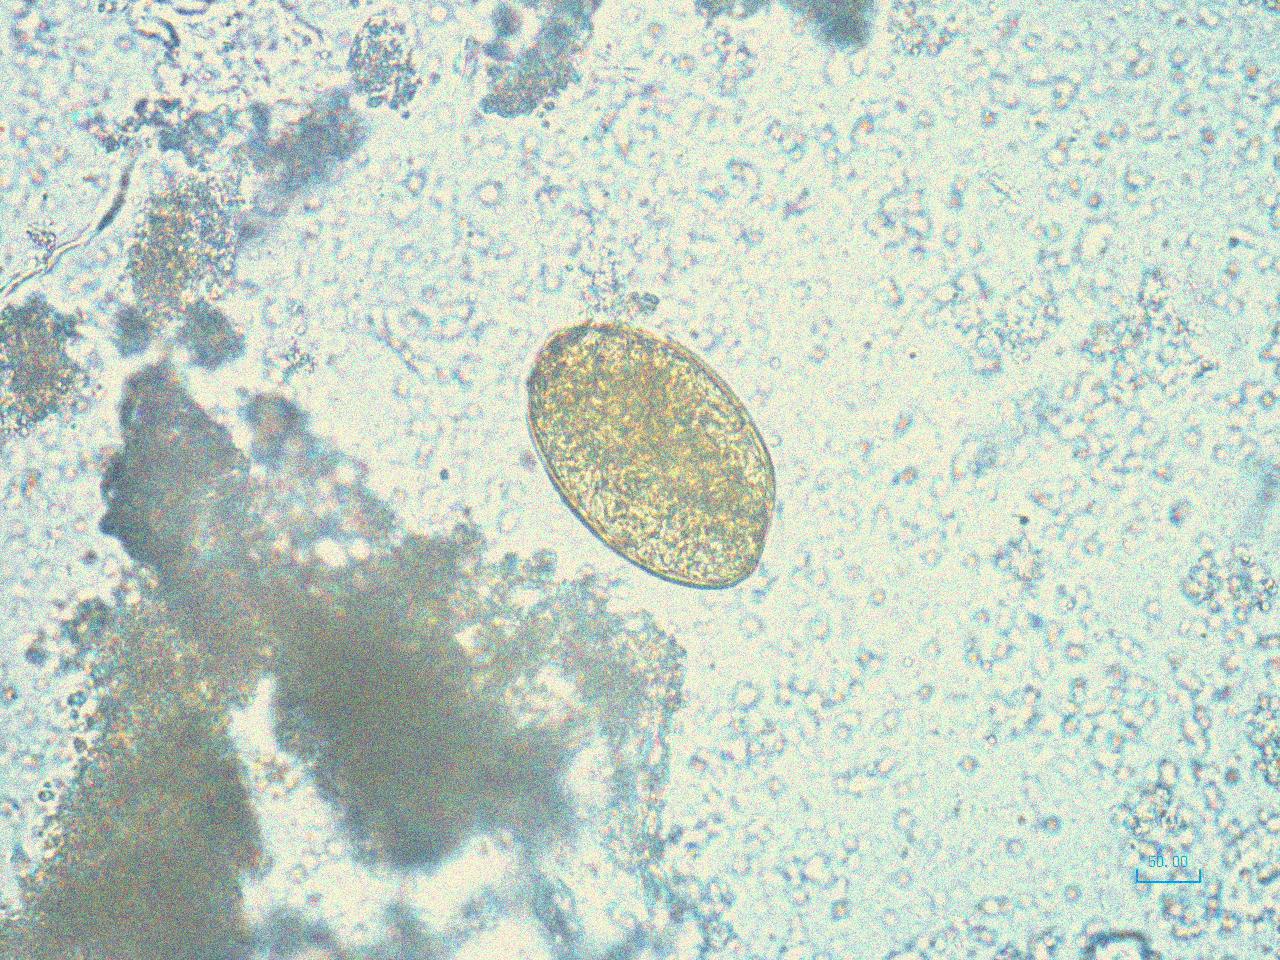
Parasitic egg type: Paragonimus spp